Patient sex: F
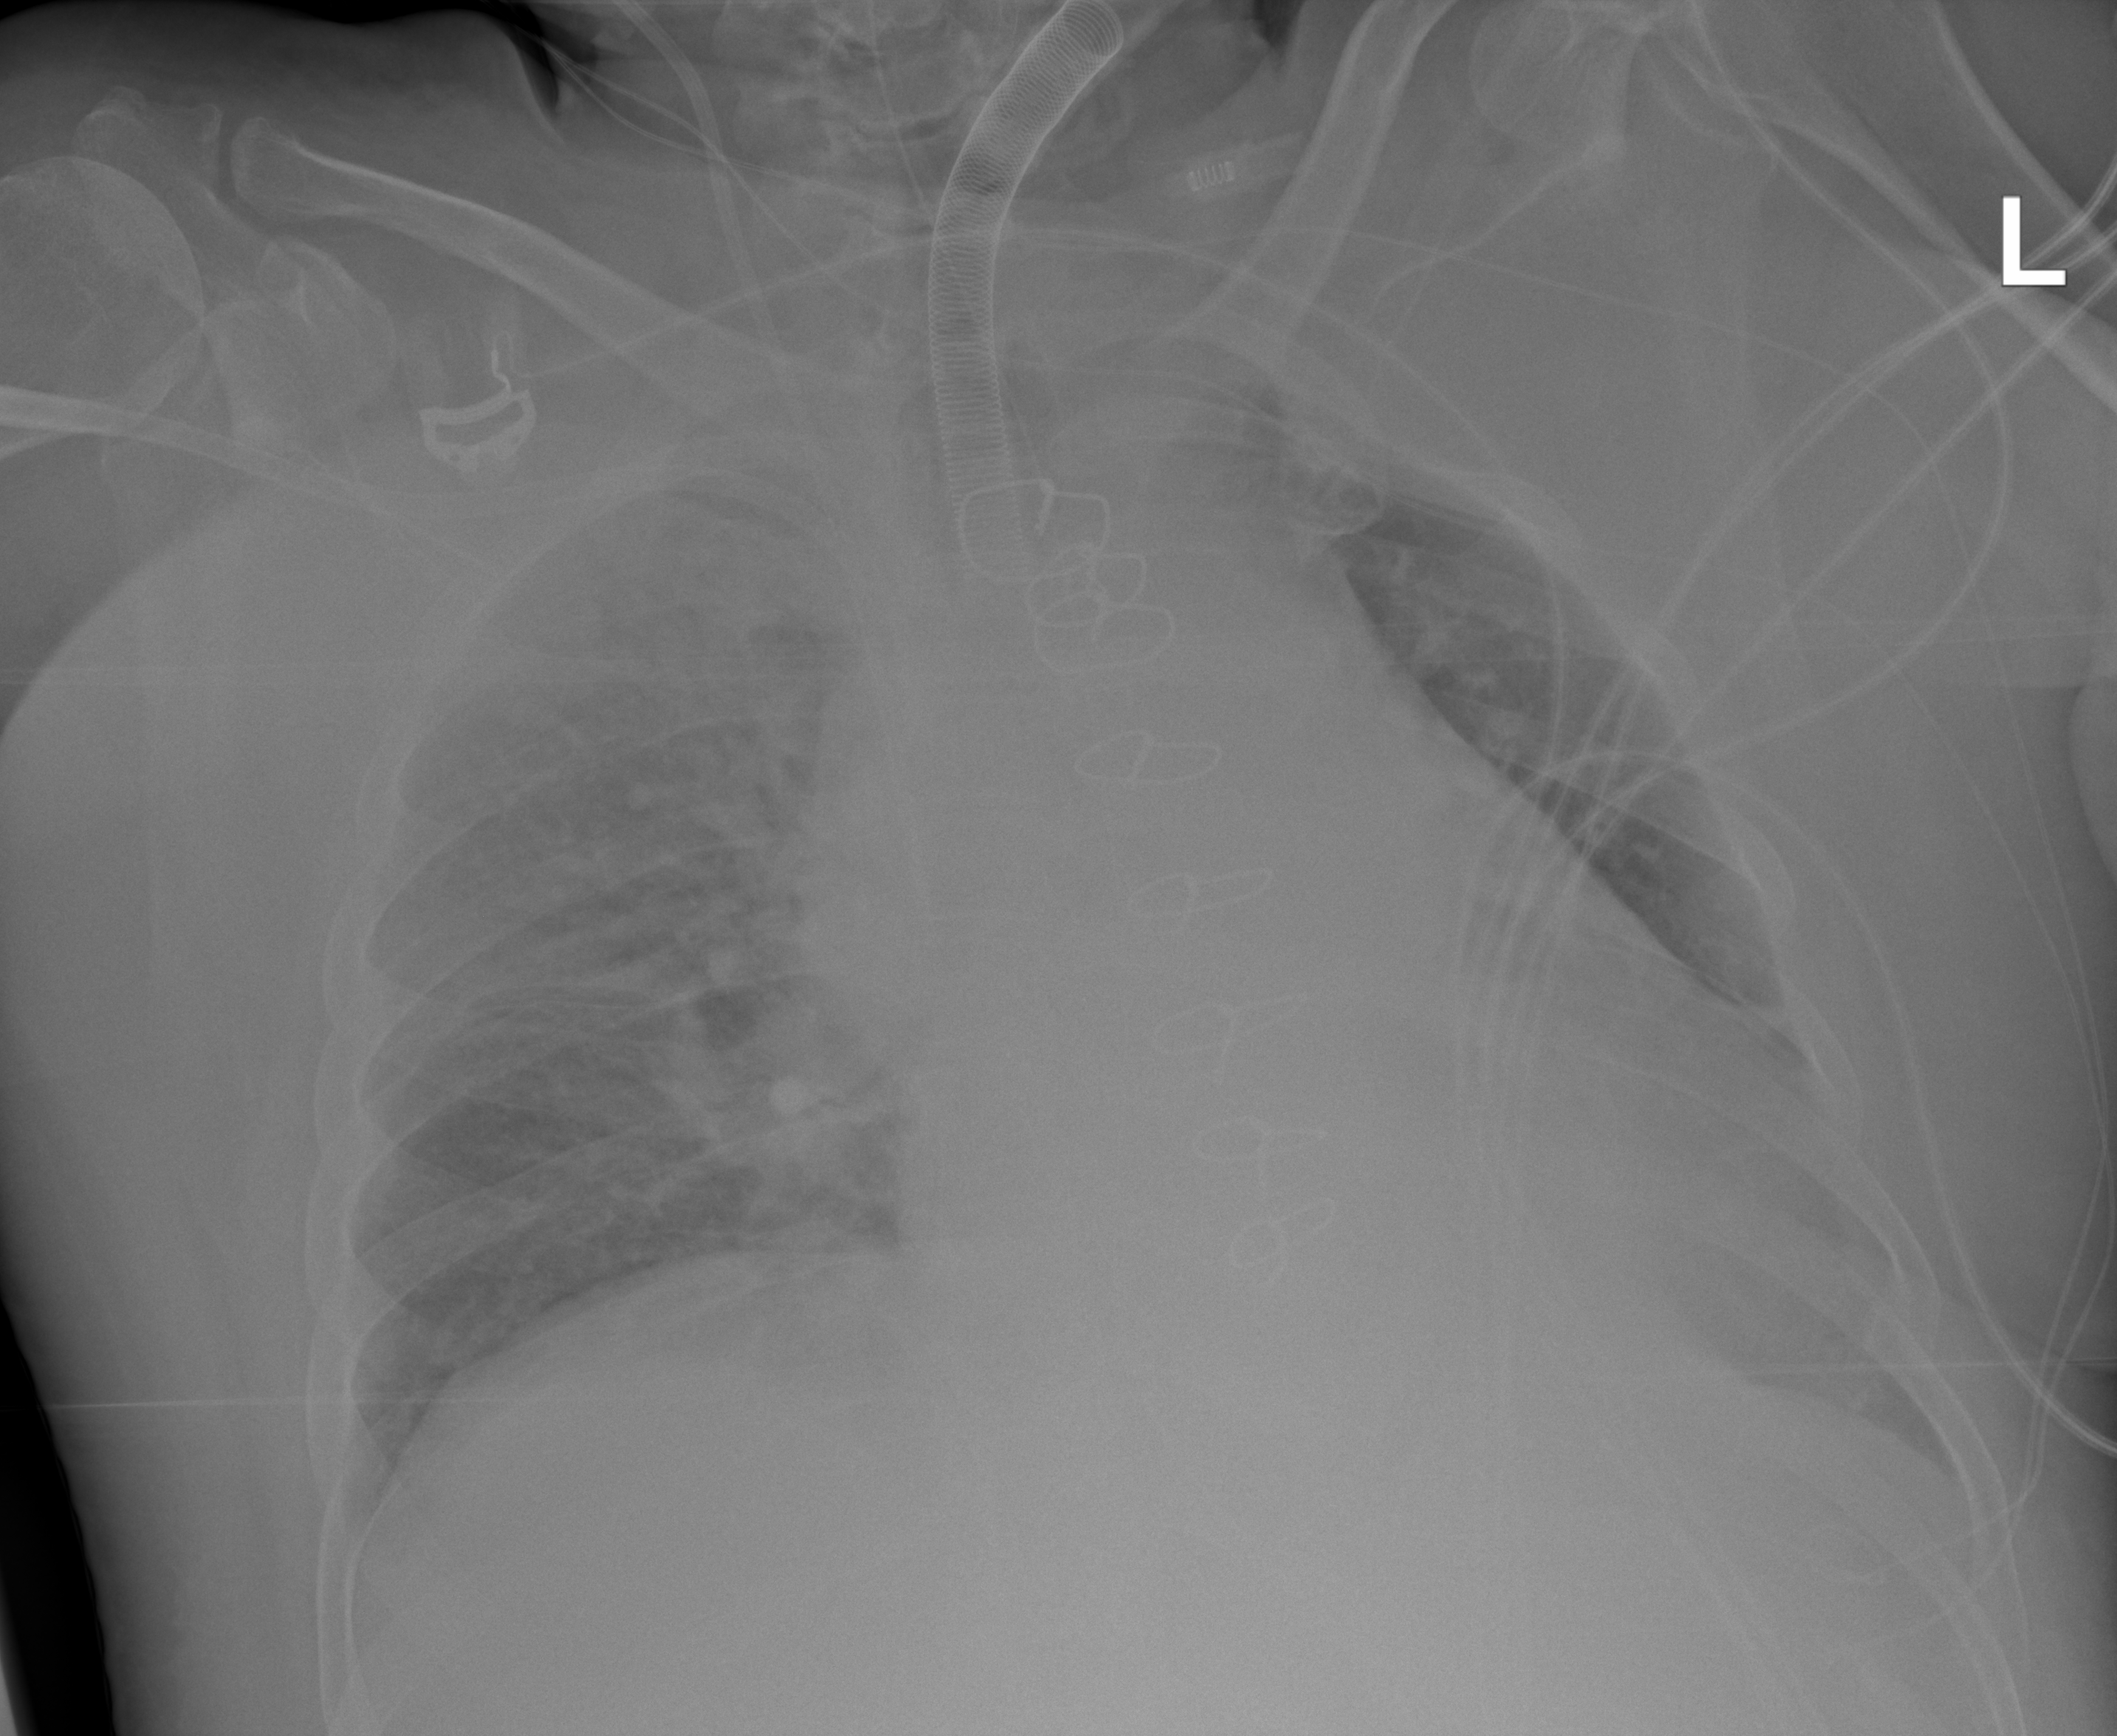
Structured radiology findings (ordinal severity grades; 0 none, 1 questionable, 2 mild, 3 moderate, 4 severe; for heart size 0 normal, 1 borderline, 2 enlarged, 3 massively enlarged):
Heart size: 2
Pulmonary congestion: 2
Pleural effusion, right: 0
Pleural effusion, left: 2
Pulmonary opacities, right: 2
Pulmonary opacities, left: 0
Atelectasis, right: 2
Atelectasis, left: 2